Question: I am trying to enable email alert notifications for TFS 2012.
I was looking into the answer in <URL> which gives a quite detailed description on how to enable email notification. After all the setup it still doesn't work and mails are still not sended.
therefore i wanted to check the TFS job history loggings and found this article: <URL>
as expected it gives me a message that some messages were not send and some errors occured:
'''
There were errors or warnings during notification delivery.
0/6 emails delivered.
0/0 soap notifications delivered.
6 errors. 0 warnings.
Set /Service/Integration/Settings/NotificationJobLogLevel in the TF registry to 2 to see errors and warnings.
'''
So i tried to change the NotificationJobLogLevel to 2 just as suggested and to see the full log and stack trace.
This article gives a very detailed step by step instruction on how to do this: <URL> and how to change the setting by using powershell.
But running the following part of the script doesn't work:
'''
# Load client OM assembly.
[Reflection.Assembly]::Load("Microsoft.TeamFoundation.Client, Version=10.0.0.0, Culture=neutral, PublicKeyToken=b03f5f7f11d50a3a");
'''
and results in the following error:

Again i was looking into that issue and found a similar issue here: <URL>
There he suggests to copy the .dll into the same folder as the executed powershell script, which i did. but again, the script couldn't find the .dll file.
If you guys have any hints or help for me on where i am doing something wrong, i would really appreciate it.
Also if there is another possiblity to change the TFS registry entry (maybe directly by using regedit?) i would be happy if you guys let me know. I was looking for that registry entry, but didn't find it.
Thanks!
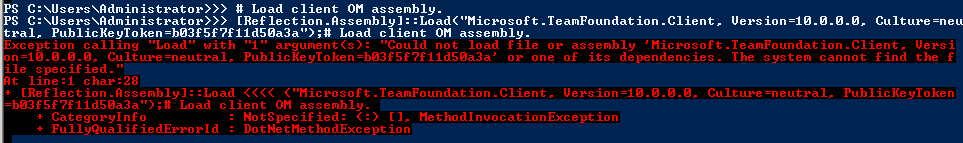
Answer: You want to load version '11.0' not '10.0' of the Team Foundation Client assembly:
'[Reflection.Assembly]::Load("Microsoft.TeamFoundation.Client, Version=11.0.0.0, Culture=neutral, PublicKeyToken=b03f5f7f11d50a3a");'
I had to do this on our server the other day.